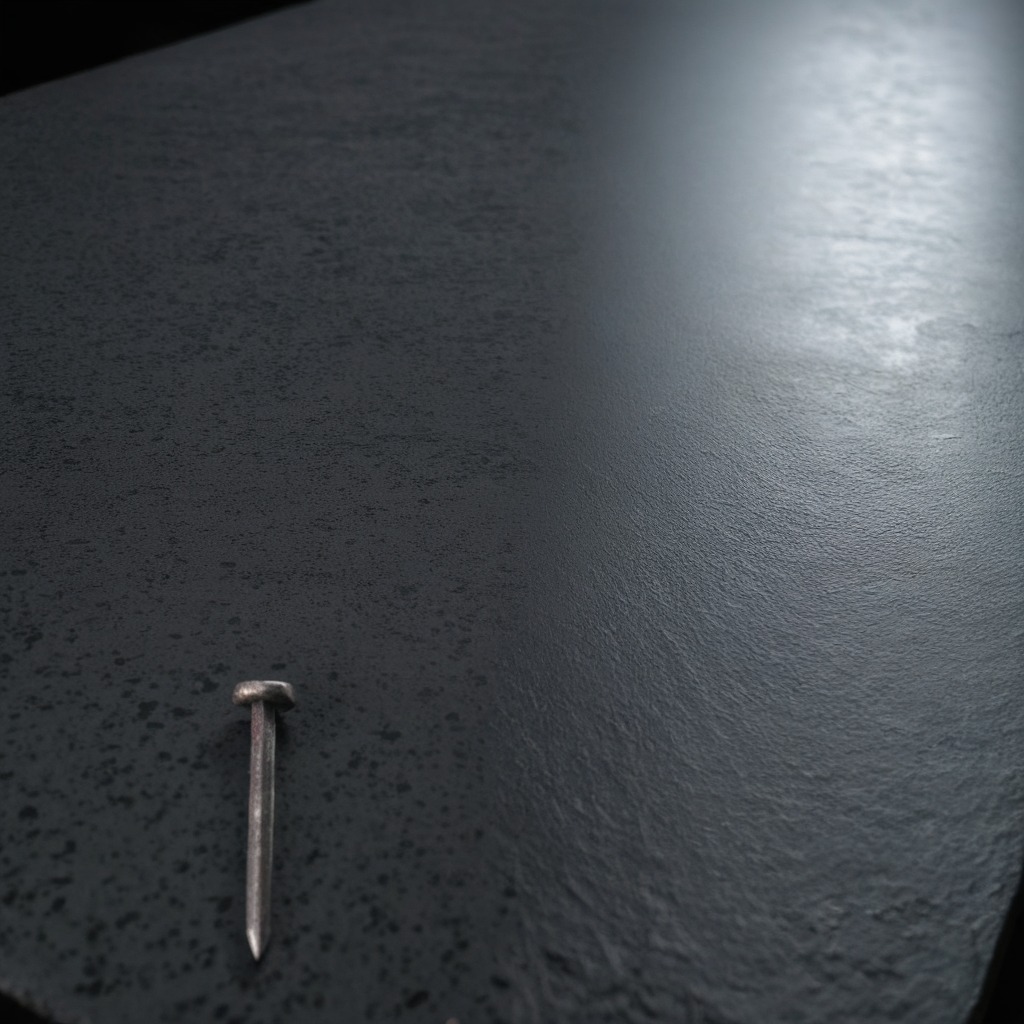
A nail lying on a clean granite table inside a workshop at night dim ambient light soft shadows worn but